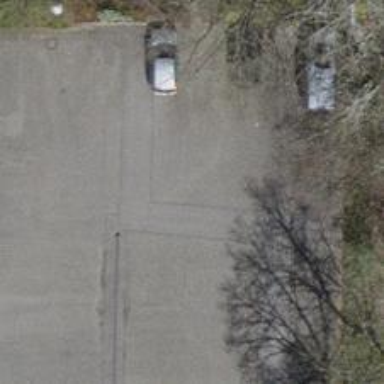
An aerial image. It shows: Paved footway.